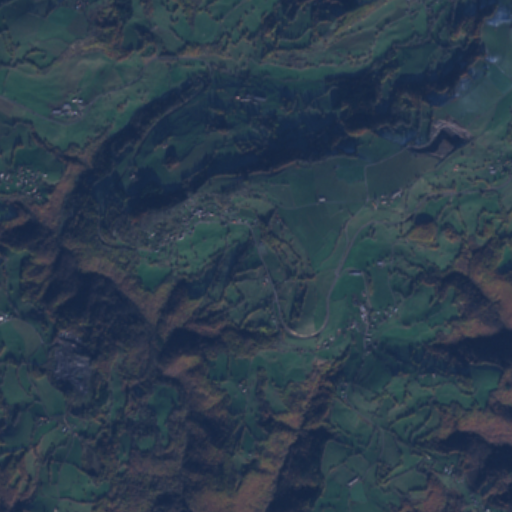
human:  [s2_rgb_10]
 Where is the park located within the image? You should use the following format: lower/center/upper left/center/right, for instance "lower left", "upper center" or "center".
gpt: The park is located in the center of the image.
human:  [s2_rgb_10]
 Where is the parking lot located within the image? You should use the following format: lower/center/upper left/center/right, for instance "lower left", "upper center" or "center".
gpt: The parking lot is located in the center of the image.
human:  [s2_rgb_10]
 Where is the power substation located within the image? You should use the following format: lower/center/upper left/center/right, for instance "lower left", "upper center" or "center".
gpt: The power substation is located in the center of the image.
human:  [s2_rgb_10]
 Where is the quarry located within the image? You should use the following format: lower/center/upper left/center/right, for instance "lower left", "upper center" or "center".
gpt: The quarry is located in the lower left of the image.
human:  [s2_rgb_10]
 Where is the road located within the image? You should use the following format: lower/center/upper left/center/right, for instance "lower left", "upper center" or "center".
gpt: There is no road in the image.